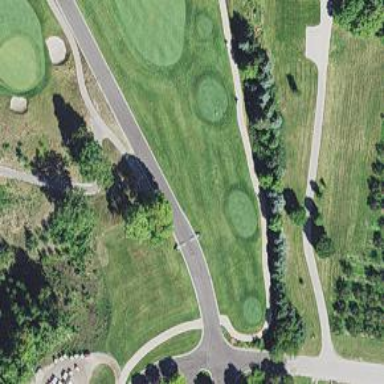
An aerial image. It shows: Pathway for golfing.